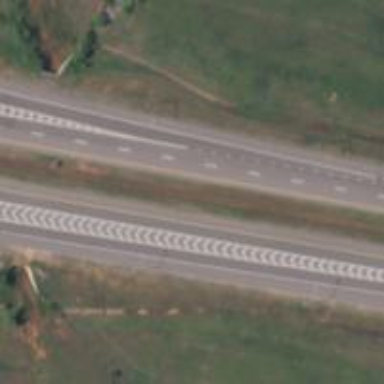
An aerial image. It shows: Asphalt motorway.